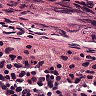
Metastatic tissue present: yes